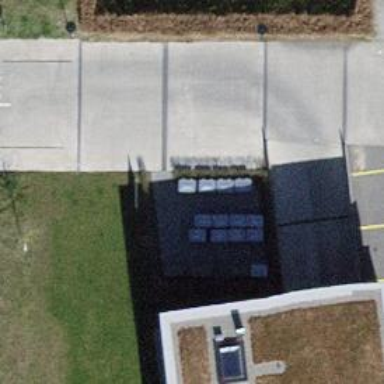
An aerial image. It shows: Waste disposal facility.